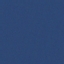
Land use / land cover: SeaLake